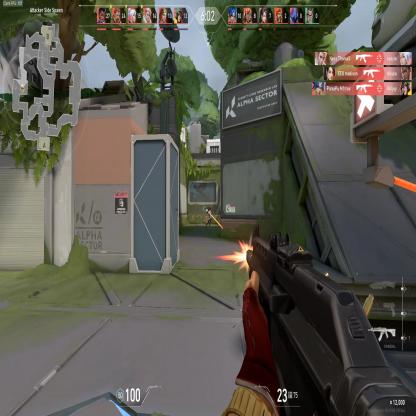
Label: enemy